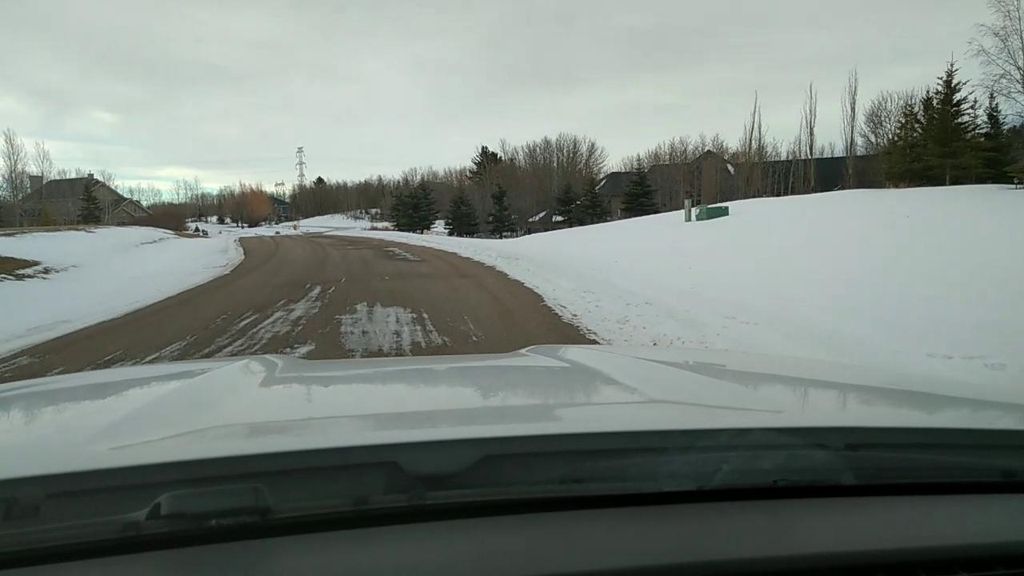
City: calgary